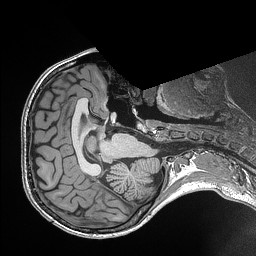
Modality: T1w
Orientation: axial
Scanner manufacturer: siemens
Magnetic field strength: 3 T
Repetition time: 2.3 s
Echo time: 0.00298 s